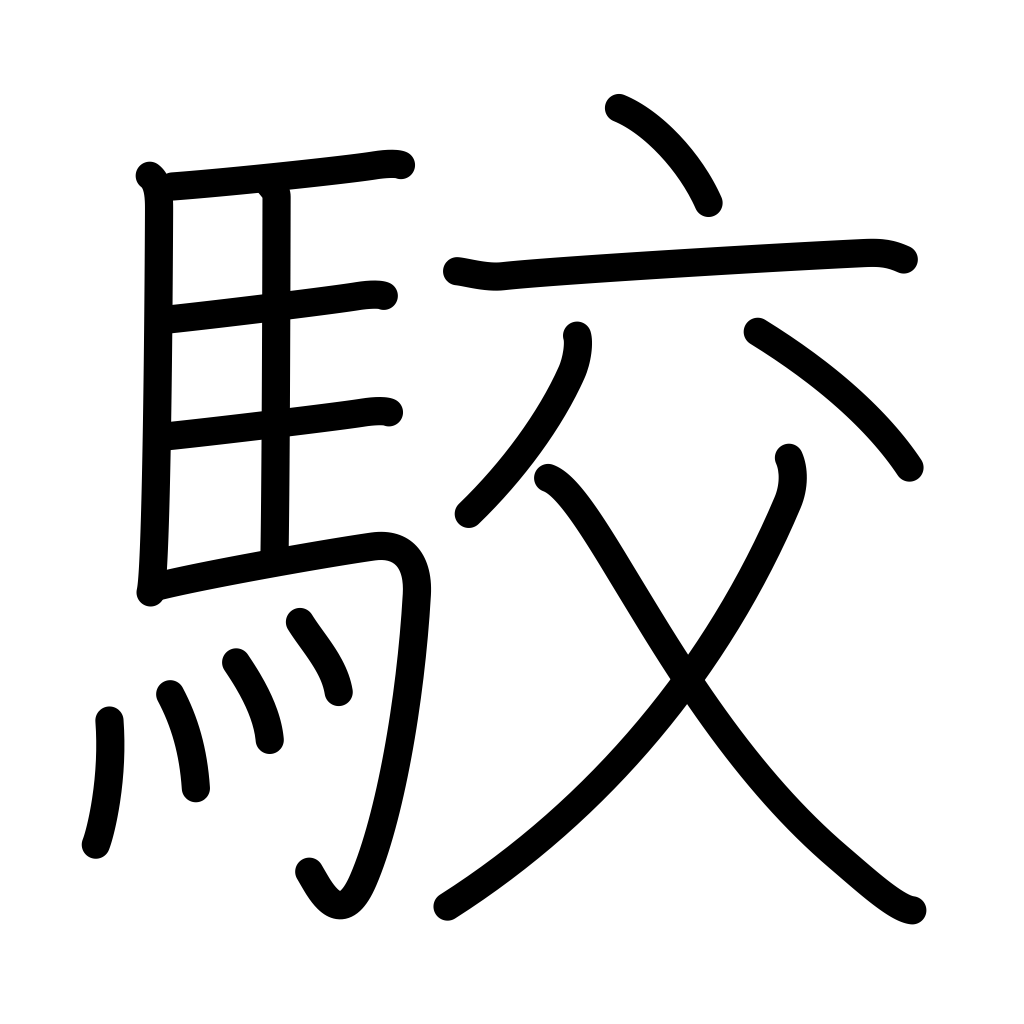
Meaning: spots